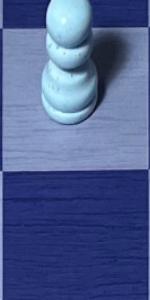
Label: Empty